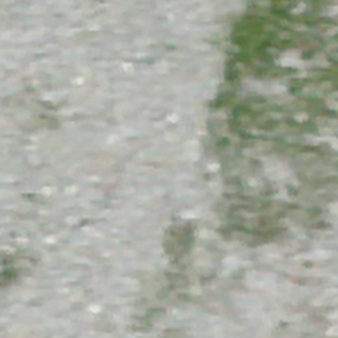
Label: other